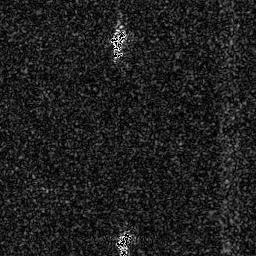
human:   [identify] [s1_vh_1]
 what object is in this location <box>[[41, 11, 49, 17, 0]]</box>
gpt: <ref>1 small ship at the top</ref>